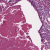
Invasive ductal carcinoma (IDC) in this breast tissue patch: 0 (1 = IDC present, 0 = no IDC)